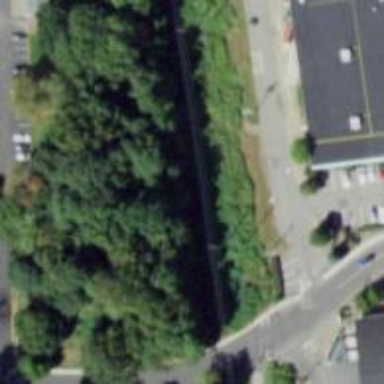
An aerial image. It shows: Abandoned light rail railway line.